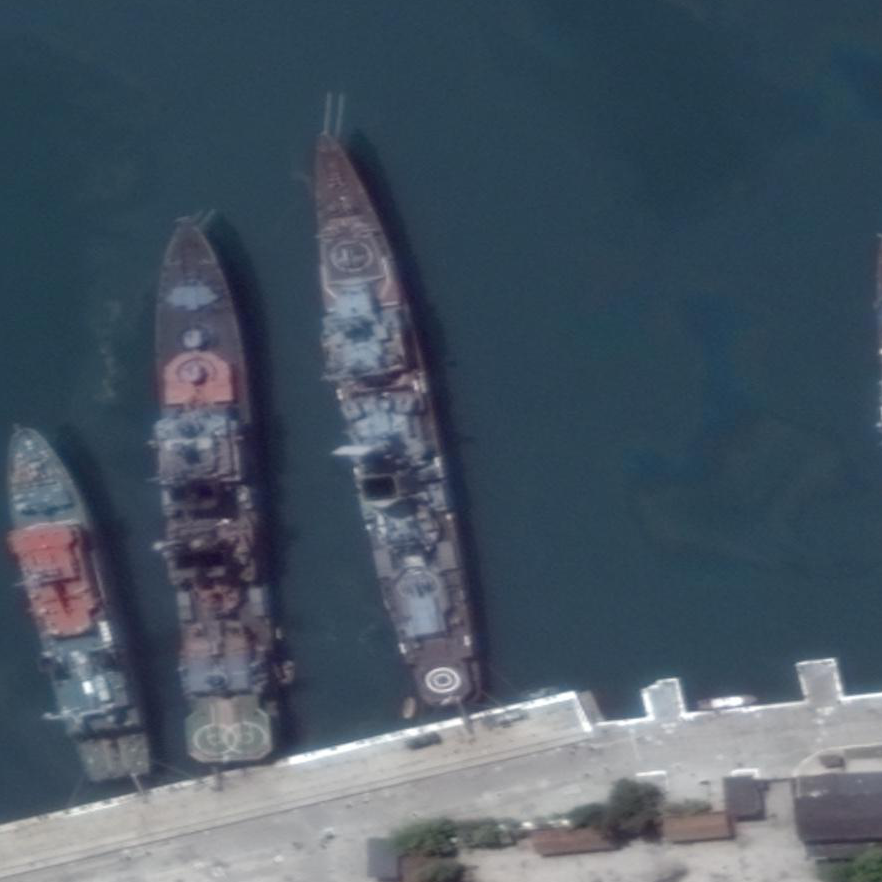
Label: cruiser